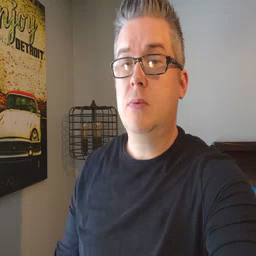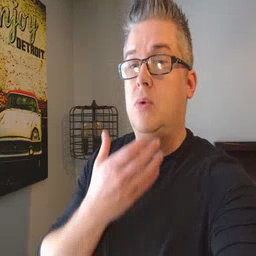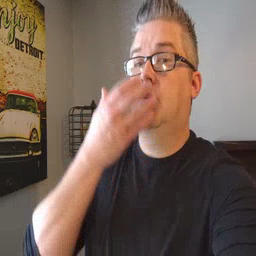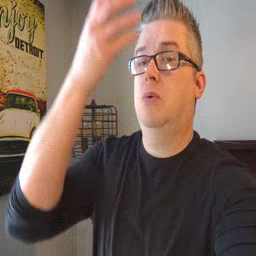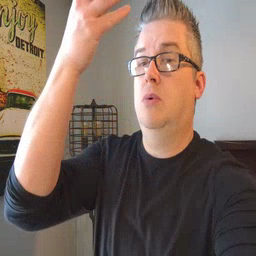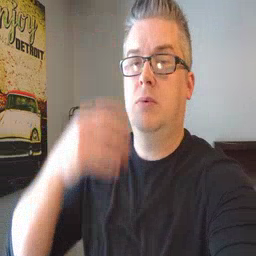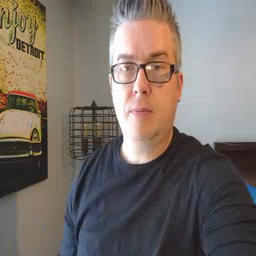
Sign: giraffe